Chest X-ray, PA view. Patient: 65 years old, sex M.
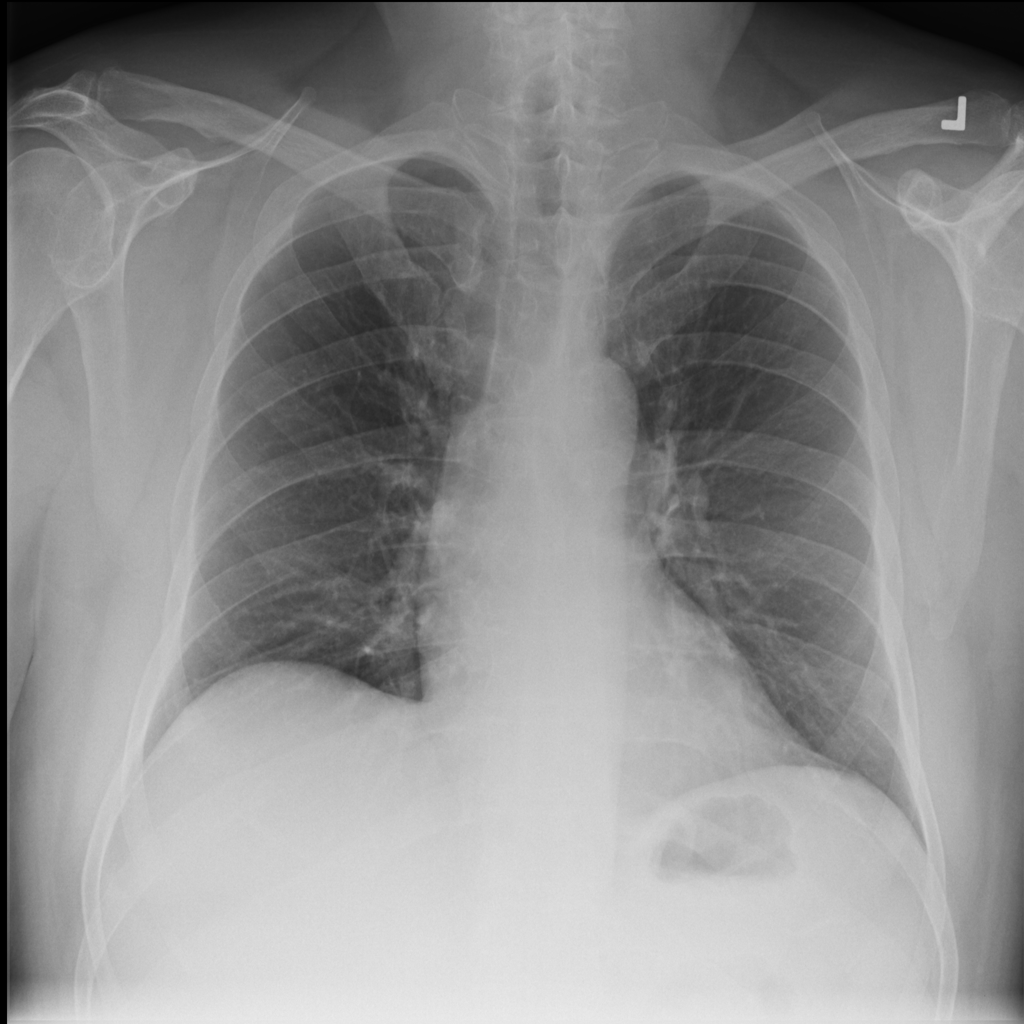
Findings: No Finding